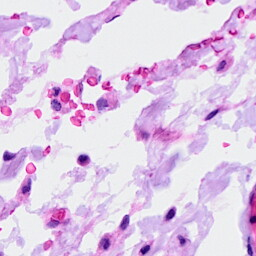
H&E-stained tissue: Ovarian